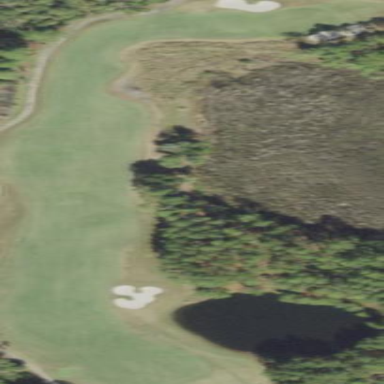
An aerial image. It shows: Grassy area designated as golf fairway.